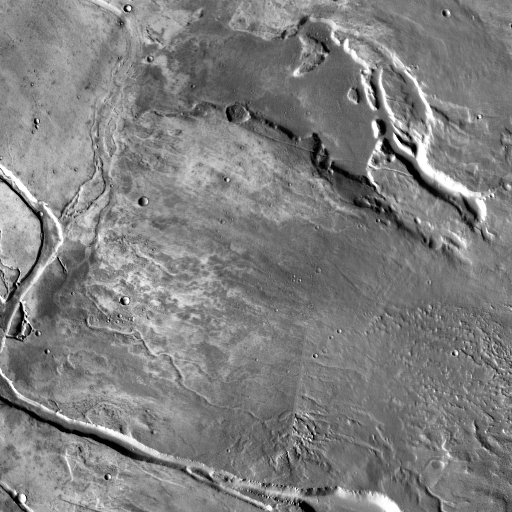
Crater classes present: Background, Other